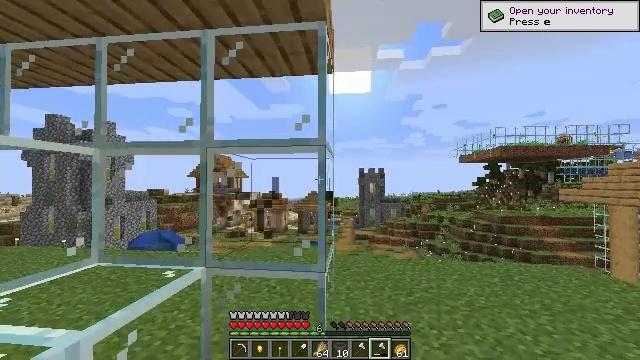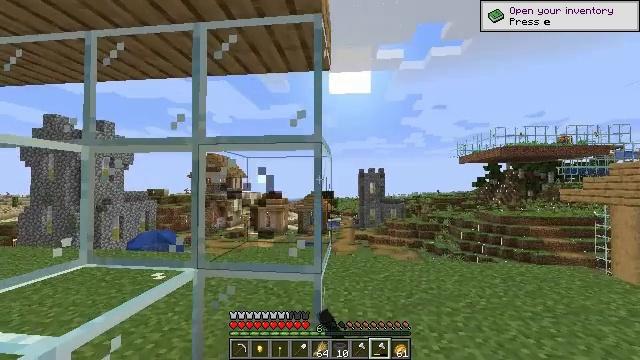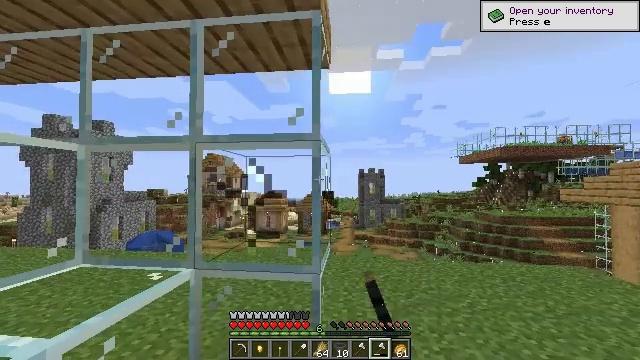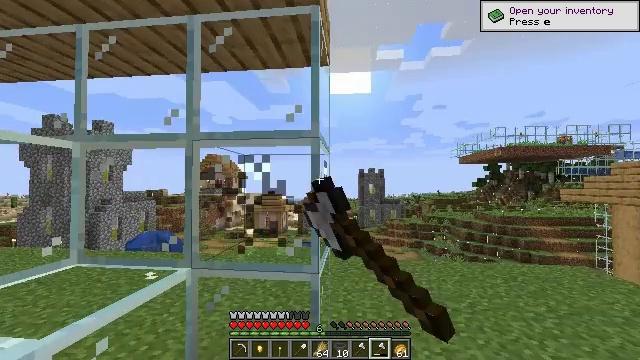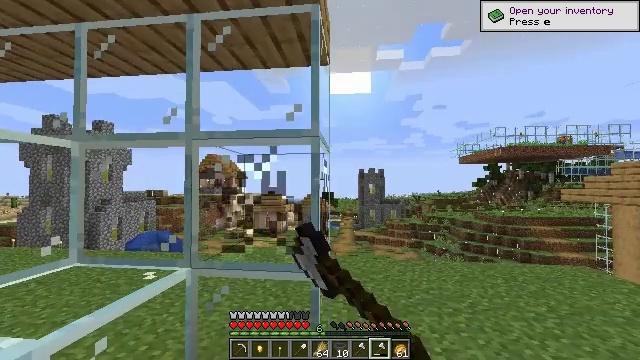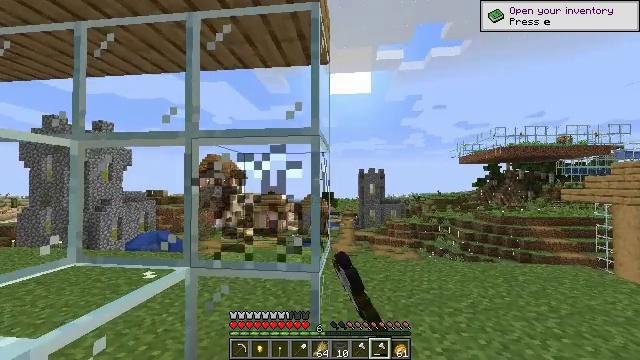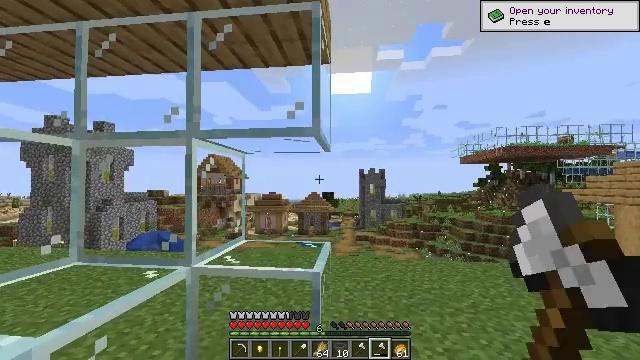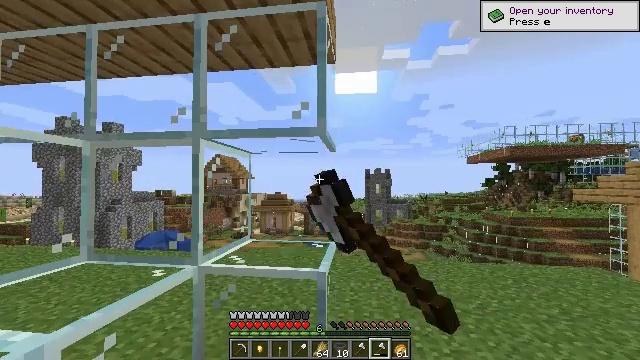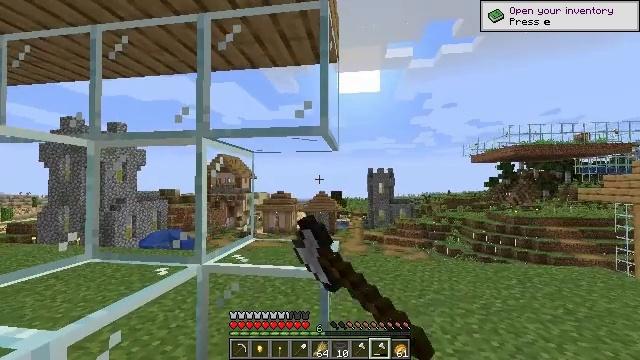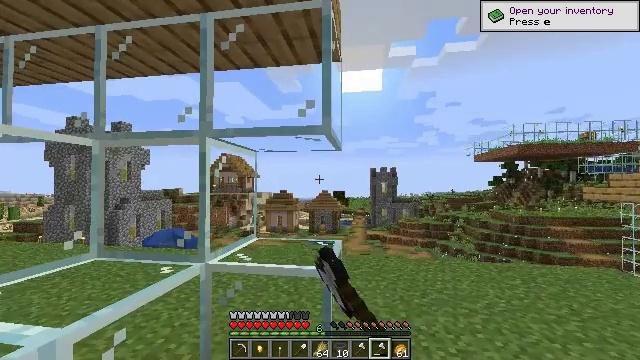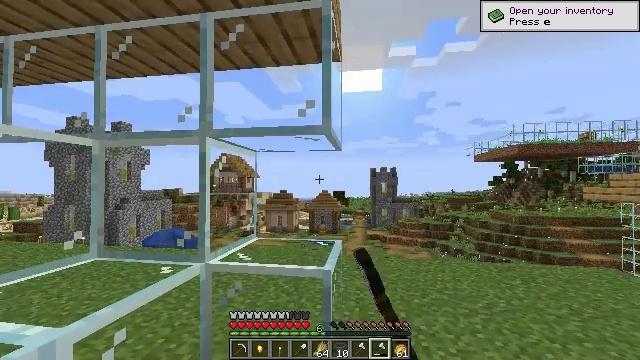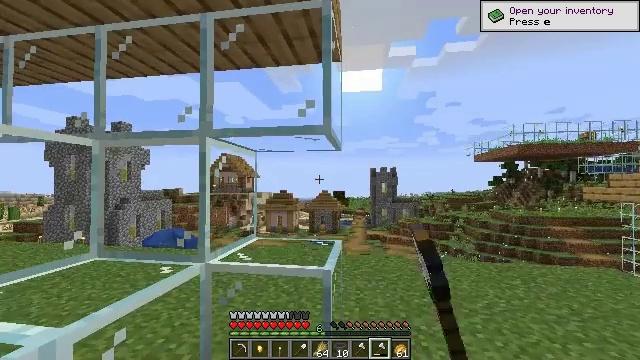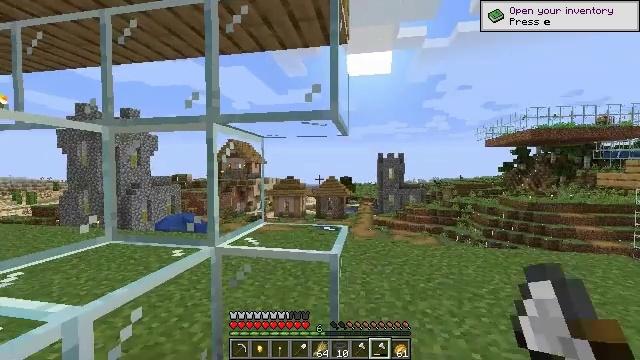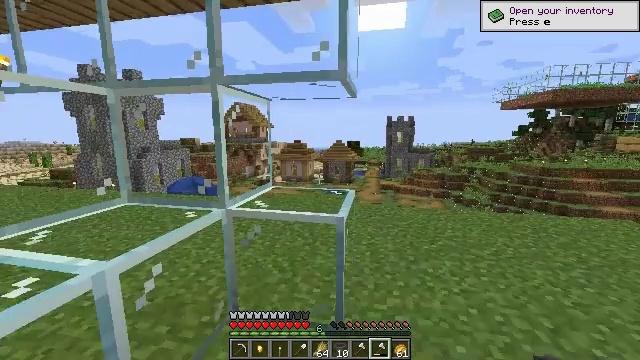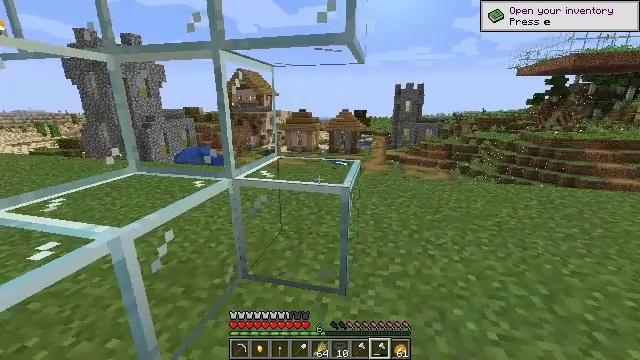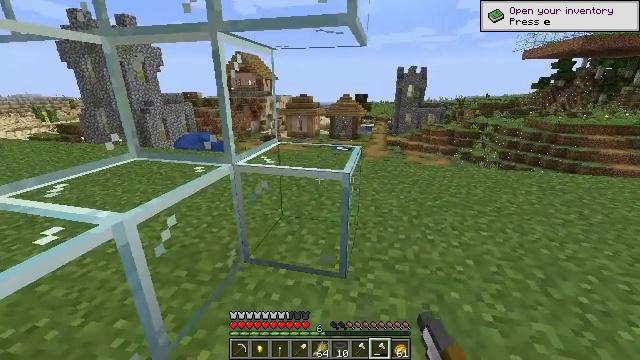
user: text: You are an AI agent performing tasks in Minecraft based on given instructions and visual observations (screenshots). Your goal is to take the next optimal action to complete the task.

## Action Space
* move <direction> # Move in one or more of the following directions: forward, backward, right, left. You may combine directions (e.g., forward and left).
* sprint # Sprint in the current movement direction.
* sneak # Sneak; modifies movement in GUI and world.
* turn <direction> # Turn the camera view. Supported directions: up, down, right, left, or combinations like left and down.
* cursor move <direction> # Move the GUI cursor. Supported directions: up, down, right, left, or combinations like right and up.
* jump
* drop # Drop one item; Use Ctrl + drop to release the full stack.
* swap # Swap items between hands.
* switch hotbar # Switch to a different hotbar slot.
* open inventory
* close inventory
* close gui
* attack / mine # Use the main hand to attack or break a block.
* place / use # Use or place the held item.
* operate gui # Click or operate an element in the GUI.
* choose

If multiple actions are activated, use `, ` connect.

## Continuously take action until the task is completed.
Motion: motion action
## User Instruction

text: Mine the glass to clear the view.
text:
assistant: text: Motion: attack / mine
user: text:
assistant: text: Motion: attack / mine
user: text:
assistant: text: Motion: attack / mine
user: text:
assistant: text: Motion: attack / mine
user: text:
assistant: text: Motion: attack / mine
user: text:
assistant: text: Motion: attack / mine
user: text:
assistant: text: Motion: turn left, attack / mine
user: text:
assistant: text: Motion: attack / mine
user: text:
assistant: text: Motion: attack / mine
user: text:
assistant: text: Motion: attack / mine
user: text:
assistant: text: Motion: attack / mine
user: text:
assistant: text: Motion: turn left and down, attack / mine
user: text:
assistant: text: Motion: turn left and down, attack / mine
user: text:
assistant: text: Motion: turn left and down, attack / mine
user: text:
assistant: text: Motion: turn down, attack / mine
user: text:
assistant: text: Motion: turn down, attack / mine
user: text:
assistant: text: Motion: turn down, attack / mine
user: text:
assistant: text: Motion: attack / mine
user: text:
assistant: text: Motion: attack / mine
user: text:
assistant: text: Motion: attack / mine
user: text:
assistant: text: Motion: attack / mine
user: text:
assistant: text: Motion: attack / mine
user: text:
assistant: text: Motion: attack / mine
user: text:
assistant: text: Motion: attack / mine
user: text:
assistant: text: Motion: attack / mine
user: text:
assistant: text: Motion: attack / mine
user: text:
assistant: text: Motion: attack / mine
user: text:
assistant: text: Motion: attack / mine
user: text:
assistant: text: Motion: attack / mine
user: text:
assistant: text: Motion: move forward, attack / mine